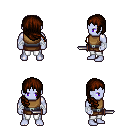
a pixel art fantasy rpg character, male body template, dark elf, purple skin, leather chest armor, white pants, brown right-swept hairstyle, white cloth bandages, dagger, four views (front, back, left, right), 2x2 character sprite sheet, small pixel art, hard edges, no anti-aliasing